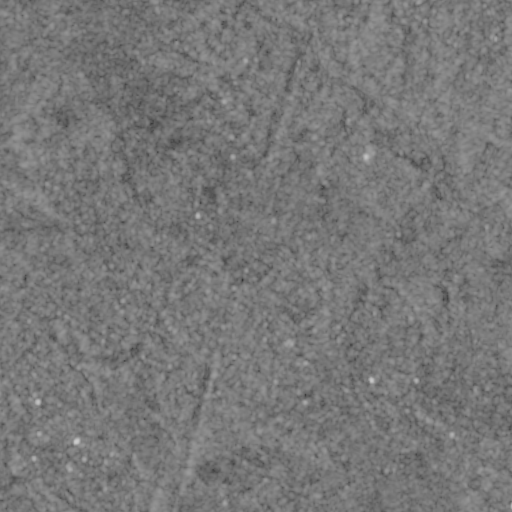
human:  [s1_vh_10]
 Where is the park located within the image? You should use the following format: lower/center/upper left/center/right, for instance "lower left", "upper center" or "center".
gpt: The park is located in the upper left of the image.
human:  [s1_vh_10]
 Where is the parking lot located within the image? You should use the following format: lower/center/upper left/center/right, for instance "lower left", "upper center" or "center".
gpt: The parking lot is located in the lower right of the image.
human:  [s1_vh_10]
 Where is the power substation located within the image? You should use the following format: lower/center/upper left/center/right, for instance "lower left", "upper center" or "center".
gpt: The power substation is located in the upper right of the image.
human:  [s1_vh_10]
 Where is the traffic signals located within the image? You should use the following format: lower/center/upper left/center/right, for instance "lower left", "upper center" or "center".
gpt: The traffic signals is located in the lower right of the image.
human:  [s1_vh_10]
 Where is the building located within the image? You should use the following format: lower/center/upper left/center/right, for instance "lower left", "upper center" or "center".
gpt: There is no building in the image.

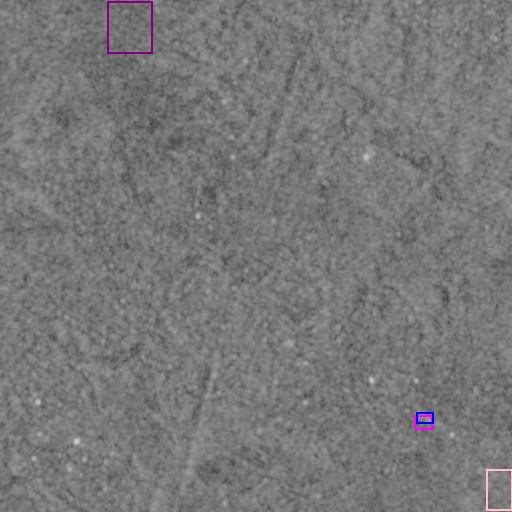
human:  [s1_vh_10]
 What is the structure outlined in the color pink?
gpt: The structure outlined in pink is a crop field.
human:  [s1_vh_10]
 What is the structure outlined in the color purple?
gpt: The structure outlined in purple is a park.
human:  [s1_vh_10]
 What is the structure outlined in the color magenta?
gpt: The structure outlined in magenta is a parking lot.
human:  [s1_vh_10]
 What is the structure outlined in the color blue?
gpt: The structure outlined in blue is a building.
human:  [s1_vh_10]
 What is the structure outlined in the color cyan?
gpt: There is no cyan outline.